Question: I've generated the form through entity generator,
I've extended the Cobrand Controller
'''
class CobrandController extends Controller
{
public function createAction()
{
// the key used to lookup the template
$templateKey = 'edit';
if (false === $this->admin->isGranted('CREATE')) {
throw new AccessDeniedException();
}
$object = $this->admin->getNewInstance();
$this->admin->setSubject($object);
/** @var $form \Symfony\Component\Form\Form */
$form = $this->admin->getForm();
$form->setData($object);
if ($this->getRestMethod()== 'POST') {
// $cobrand = new Cobrand();
$em=$this->getDoctrine()->getManager();
$cobrand=new Cobrand($em);
$form->bind($this->get('request'));
$isFormValid = $form->isValid();
// persist if the form was valid and if in preview mode the preview was approved
if ($isFormValid && (!$this->isInPreviewMode() || $this->isPreviewApproved())) {
$this->admin->create($object);
if ($this->isXmlHttpRequest()) {
return $this->renderJson(array(
'result' => 'ok',
'objectId' => $this->admin->getNormalizedIdentifier($object)
));
}
$this->addFlash('sonata_flash_success','flash_create_success');
// redirect to edit mode
return $this->redirectTo($object);
}
// show an error message if the form failed validation
if (!$isFormValid) {
if (!$this->isXmlHttpRequest()) {
$this->addFlash('sonata_flash_error', 'flash_create_error');
}
} elseif ($this->isPreviewRequested()) {
// pick the preview template if the form was valid and preview was requested
$templateKey = 'preview';
$this->admin->getShow();
}
}
$view = $form->createView();
// set the theme for the current Admin Form
$this->get('twig')->getExtension('form')->renderer->setTheme($view, $this->admin->getFormTheme());
return $this->render($this->admin->getTemplate($templateKey), array(
'action' => 'create',
'form' => $view,
'object' => $object,
));
}
}
'''
Here's my entity code,
'''
class Cobrand
{
/**
* @var \DateTime
*/
private $created;
/**
* @var \DateTime
*/
private $updated;
/**
* @var string
*/
private $name;
/**
* @var string
*/
private $code;
/**
* @var string
*/
private $logo;
/**
* @var boolean
*/
private $cobrandedProductsOnly;
/**
* @var integer
*/
private $id;
/**
* @var \Doctrine\Common\Collections\Collection
*/
private $productPrices;
/**
* @var \Doctrine\Common\Collections\Collection
*/
private $promocodes;
/**
* Constructor
*/
public function __construct()
{
$this->productPrices = new \Doctrine\Common\Collections\ArrayCollection();
$this->promocodes = new \Doctrine\Common\Collections\ArrayCollection();
}
/**
* Set created
*
* @param \DateTime $created
* @return Cobrand
*/
public function setCreated($created)
{
$this->created = $created;
return $this;
}
/**
* Get created
*
* @return \DateTime
*/
public function getCreated()
{
return $this->created;
}
/**
* Set updated
*
* @param \DateTime $updated
* @return Cobrand
*/
public function setUpdated($updated)
{
$this->updated = $updated;
return $this;
}
/**
* Get updated
*
* @return \DateTime
*/
public function getUpdated()
{
return $this->updated;
}
/**
* Set name
*
* @param string $name
* @return Cobrand
*/
public function setName($name)
{
$this->name = $name;
return $this;
}
/**
* Get name
*
* @return string
*/
public function getName()
{
return $this->name;
}
/**
* Set code
*
* @param string $code
* @return Cobrand
*/
public function setCode($code)
{
$this->code = $code;
return $this;
}
/**
* Get code
*
* @return string
*/
public function getCode()
{
return $this->code;
}
}
'''
User will enter the values on the form and I wan't to access those values in the createAction method of controller.
I want to change the value of $name in the controller.
How to access this ?
Thanks,
Faisal Nasir
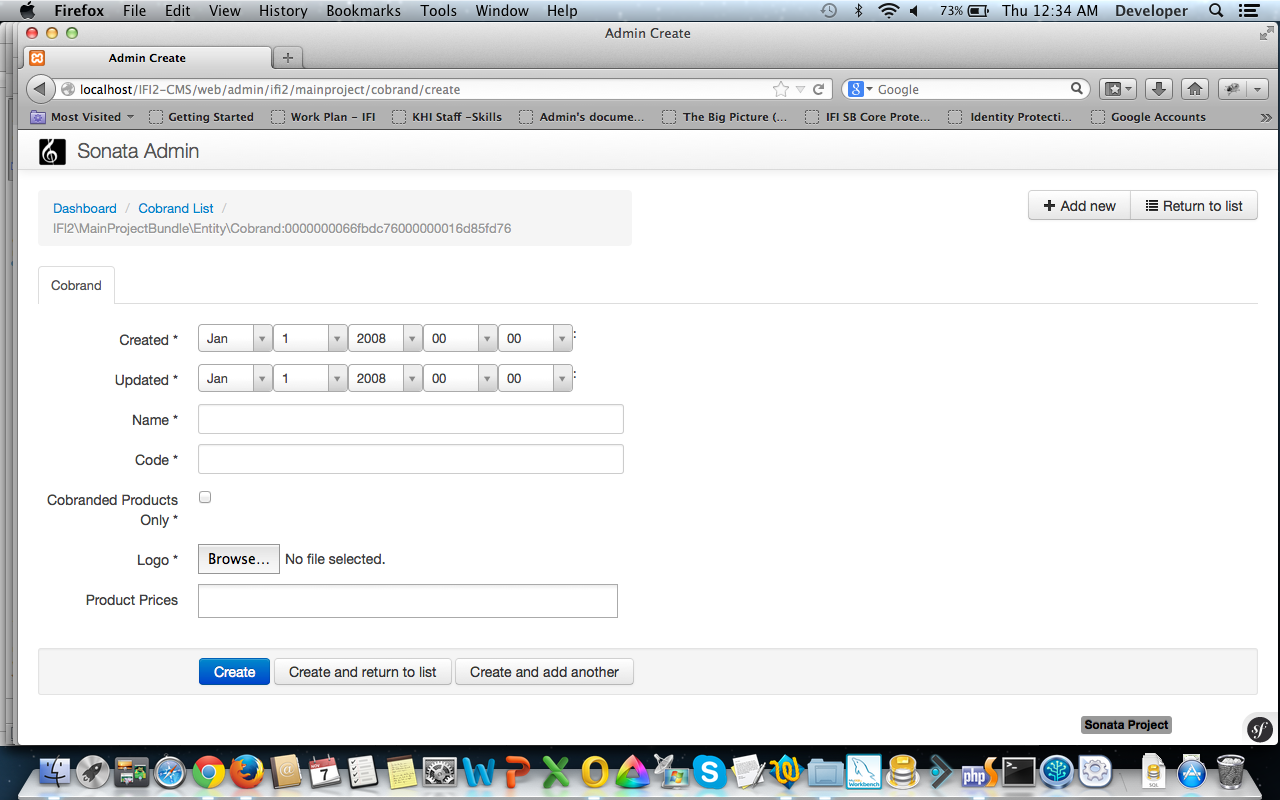
Answer: Try this after binding request
'''
$form->get('name')->setData('new value');
'''